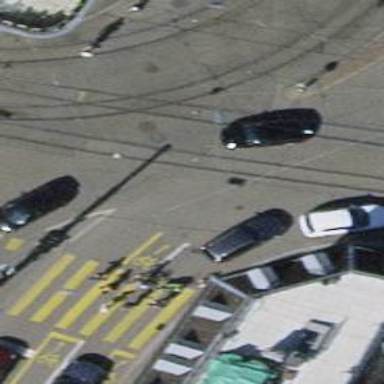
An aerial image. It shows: Asphalt service road with embedded tram rails.